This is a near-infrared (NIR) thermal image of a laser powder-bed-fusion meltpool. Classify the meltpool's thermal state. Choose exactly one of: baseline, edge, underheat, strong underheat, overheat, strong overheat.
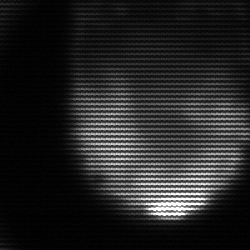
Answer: edge